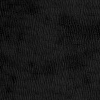
Atmospheric dust classification: not_dusty